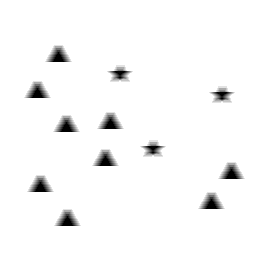
Squares: 0
Triangles: 9
Stars: 3
Total shapes: 12